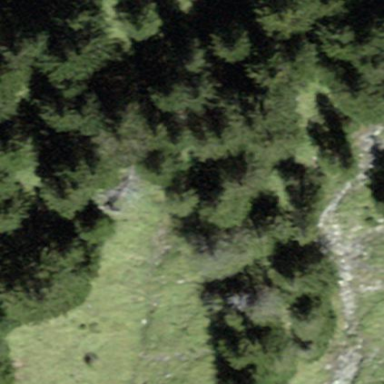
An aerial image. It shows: Forest area.